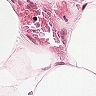
Metastatic tissue present: no